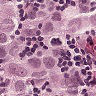
Metastatic tissue present: yes